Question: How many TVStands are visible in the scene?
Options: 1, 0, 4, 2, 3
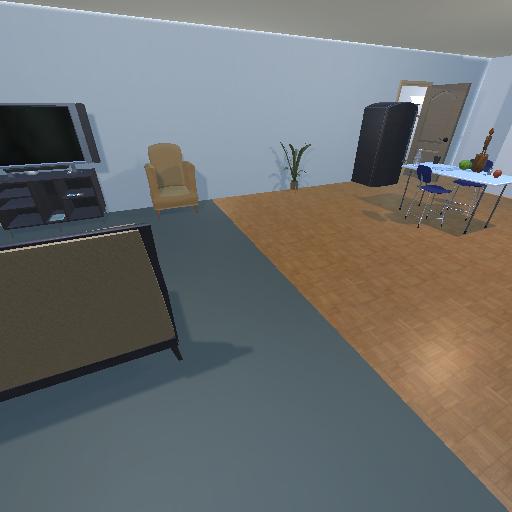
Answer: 1